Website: macys
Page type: customer-info-address
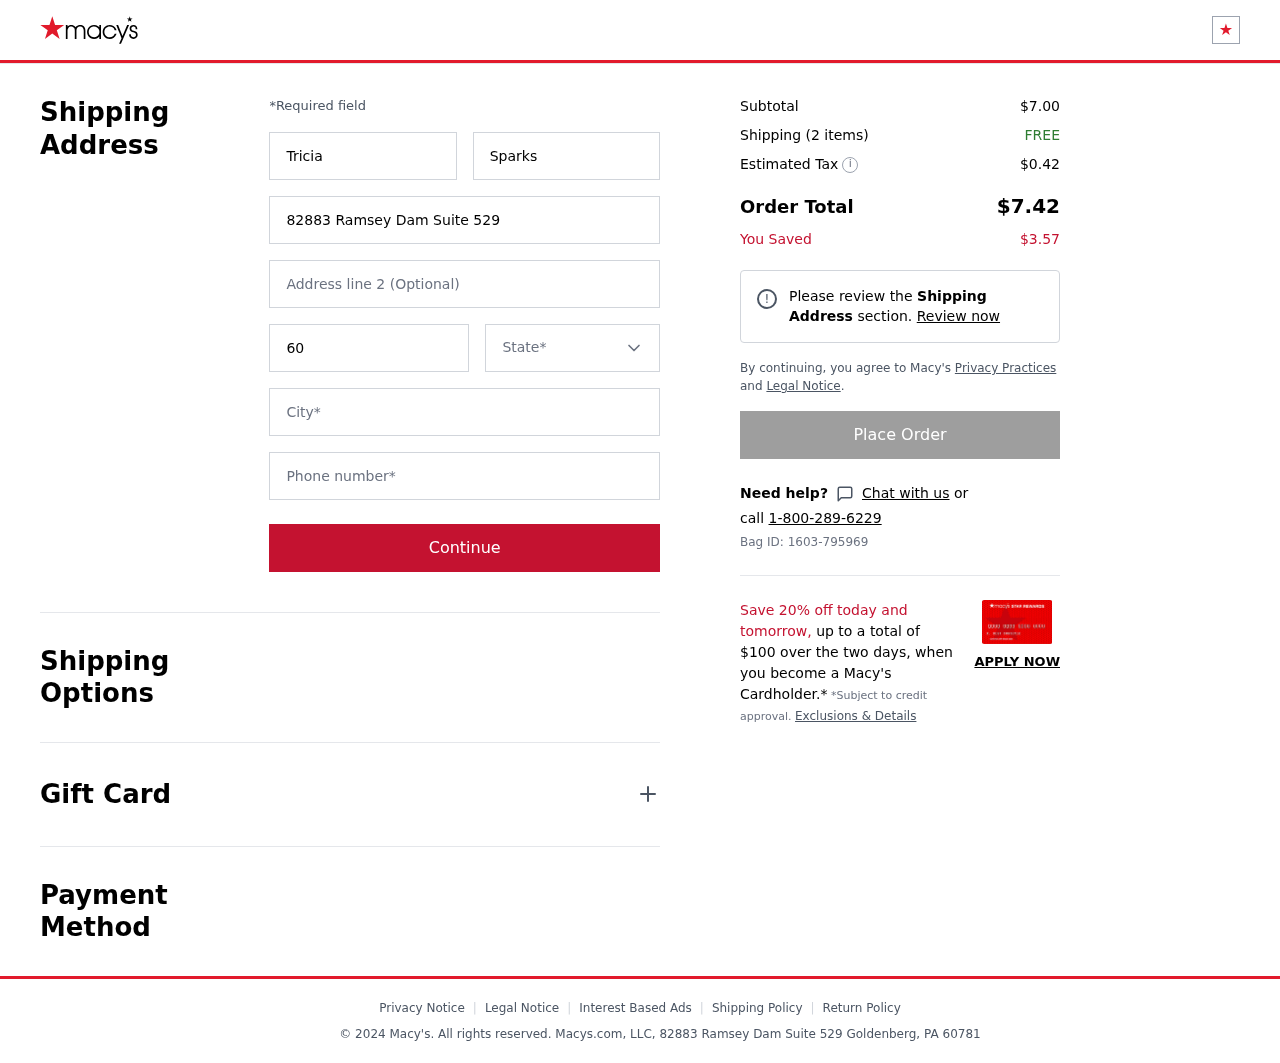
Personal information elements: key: PII_CITY
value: Goldenberg
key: PII_FIRSTNAME
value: Tricia
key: PII_LASTNAME
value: Sparks
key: PII_PHONE
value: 6693221881
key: PII_POSTCODE
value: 60781
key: PII_STATE
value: Pennsylvania
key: PII_STREET
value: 82883 Ramsey Dam Suite 529
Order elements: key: ORDER_SUBTOTAL
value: $7.00
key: ORDER_NUM_ITEMS
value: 2
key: ORDER_SHIPPING_COST
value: FREE
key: ORDER_TAX
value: $0.42
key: ORDER_TOTAL
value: $7.42
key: ORDER_SAVINGS
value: $3.57
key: ORDER_BAG_ID
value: Bag ID: 1603-795969